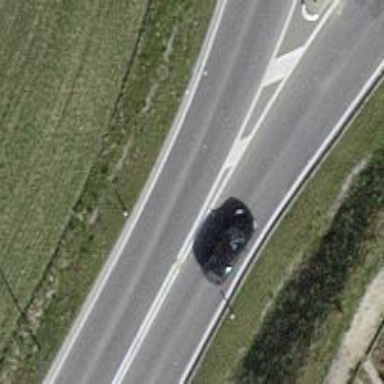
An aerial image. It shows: Asphalt road classified as primary highway.